Question: I develop in .NET an application that draws some lines.
In the middle of a line I need to draw the line direction array.
Have:
'(xA, yA, xB, yB)' or '(pA, pB)' - segment 'AB' points
'arrWidth, arrHeight' - arrow dimensions;
'> B' - arrow direction.
Need:
3 new points 'pArr1, pArr2, pArr3' - points of the directional arrow, that should be situated in the middle of the segment 'AB'.

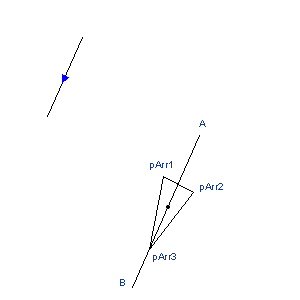
Answer: First I'll make some definitions.
let:
- - - - -
Then your three points are:
1. p + (|v|/2 - h/2 + w/2 L) v/|v|
2. p + (|v|/2 - h/2 - w/2 L) v/|v|
3. p + (|v|/2 + h/2) v/|v|
Where v/|v| is the unit vector along your line.
In 2 dimensions L is just the mapping (x, y) => (-y, x)
To be more explicit, using the variables in the question, the points above could be written in C# as:
'''
// assuming xA, yA, xB, yB, arrWidth, arrHeight are initialised
var xV = xB - xA;
var yV = yB - yA;
var v = Math.Sqrt(xV*xV + yV*yV);
var pArr1 = new[] {
xA + xV / 2 - xV * arrHeight / (2 * v) - yV * arrWidth / (2 * v),
yA + yV / 2 - yV * arrHeight / (2 * v) + xV * arrWidth / (2 * v) };
var pArr2 = new[] {
xA + xV / 2 - xV * arrHeight / (2 * v) + yV * arrWidth / (2 * v),
yA + yV / 2 - yV * arrHeight / (2 * v) - xV * arrWidth / (2 * v) };
var pArr3 = new[] {
xA + xV / 2 + xV * arrHeight / (2 * v),
yA + yV / 2 + yV * arrHeight / (2 * v) };
'''